Field crop: tomato
Growth stage: 2
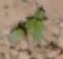
Species: solanum